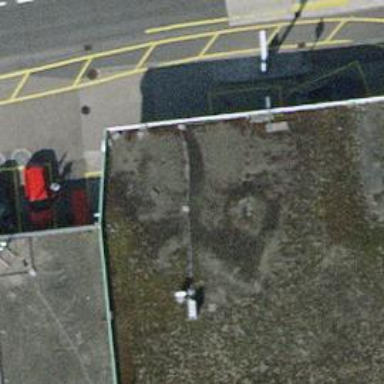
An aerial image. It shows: Fuel station.